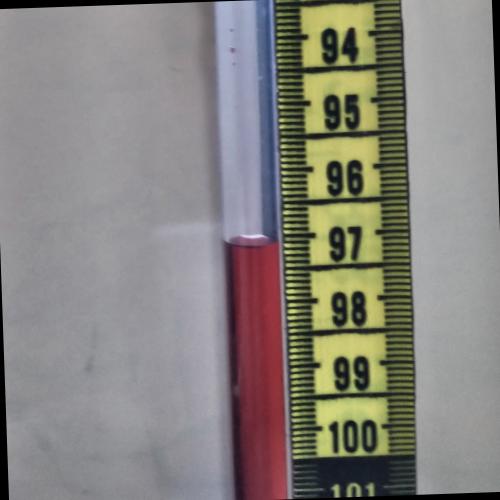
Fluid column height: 97.2 cm